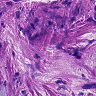
Metastatic tissue present: yes